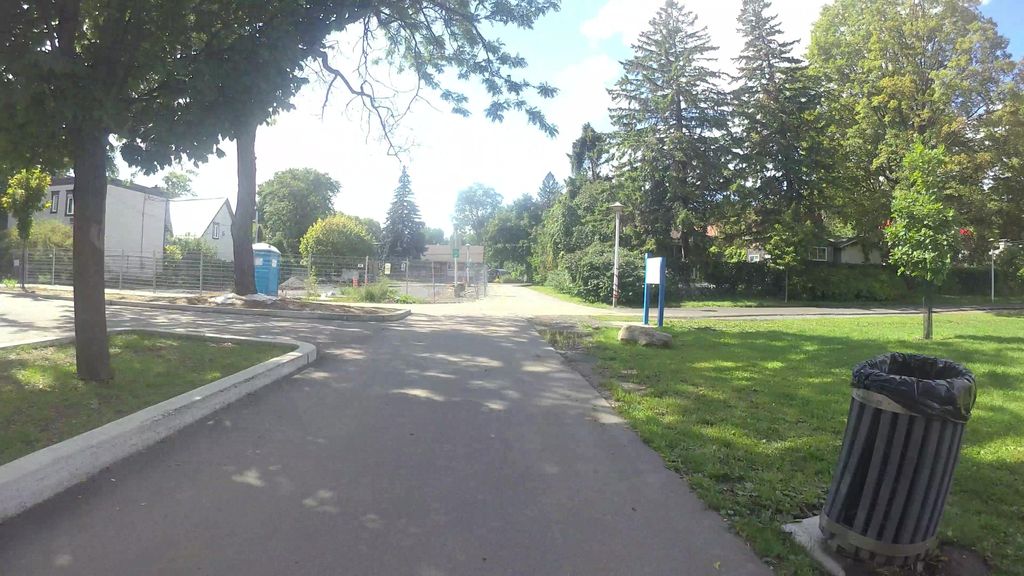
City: montreal